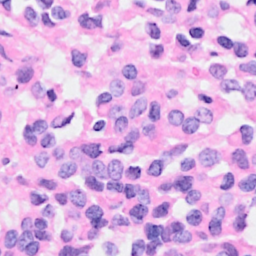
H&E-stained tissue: Breast